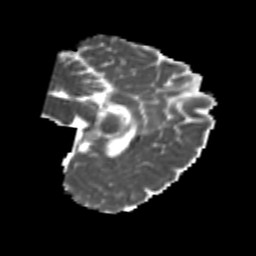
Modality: MD
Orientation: sagittal
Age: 24
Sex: female
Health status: healthy
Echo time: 0.074 s